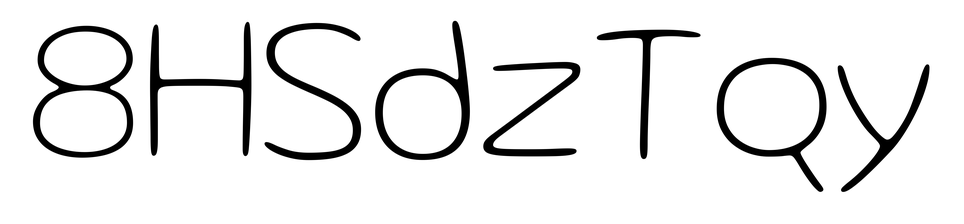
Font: Gluten_Thin